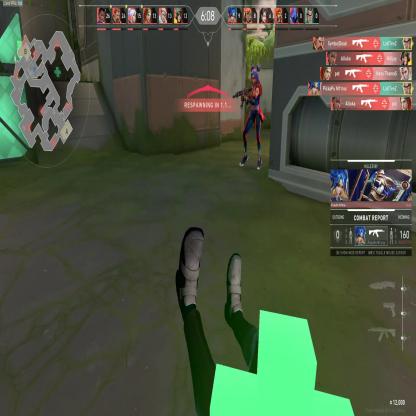
Label: enemy